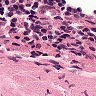
Metastatic tissue present: no